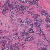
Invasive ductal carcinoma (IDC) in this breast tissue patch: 1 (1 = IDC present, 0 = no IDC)